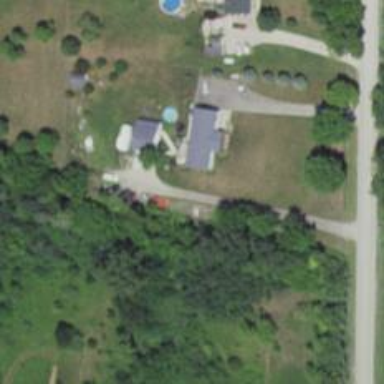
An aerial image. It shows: Driveway leading to service road.